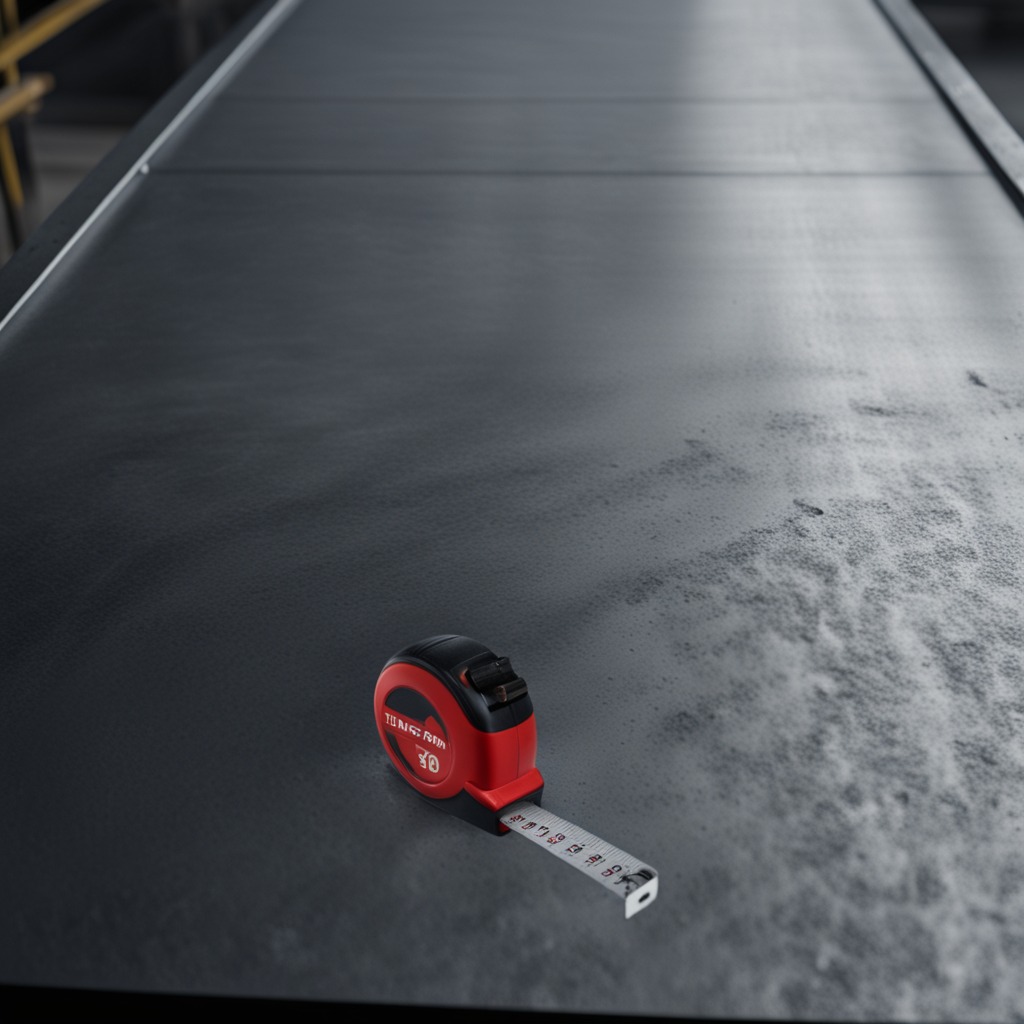
A measuring tape is lying on a cold steel table in a mining workshop gritty textures